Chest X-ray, PA view. Patient: 60 years old, sex F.
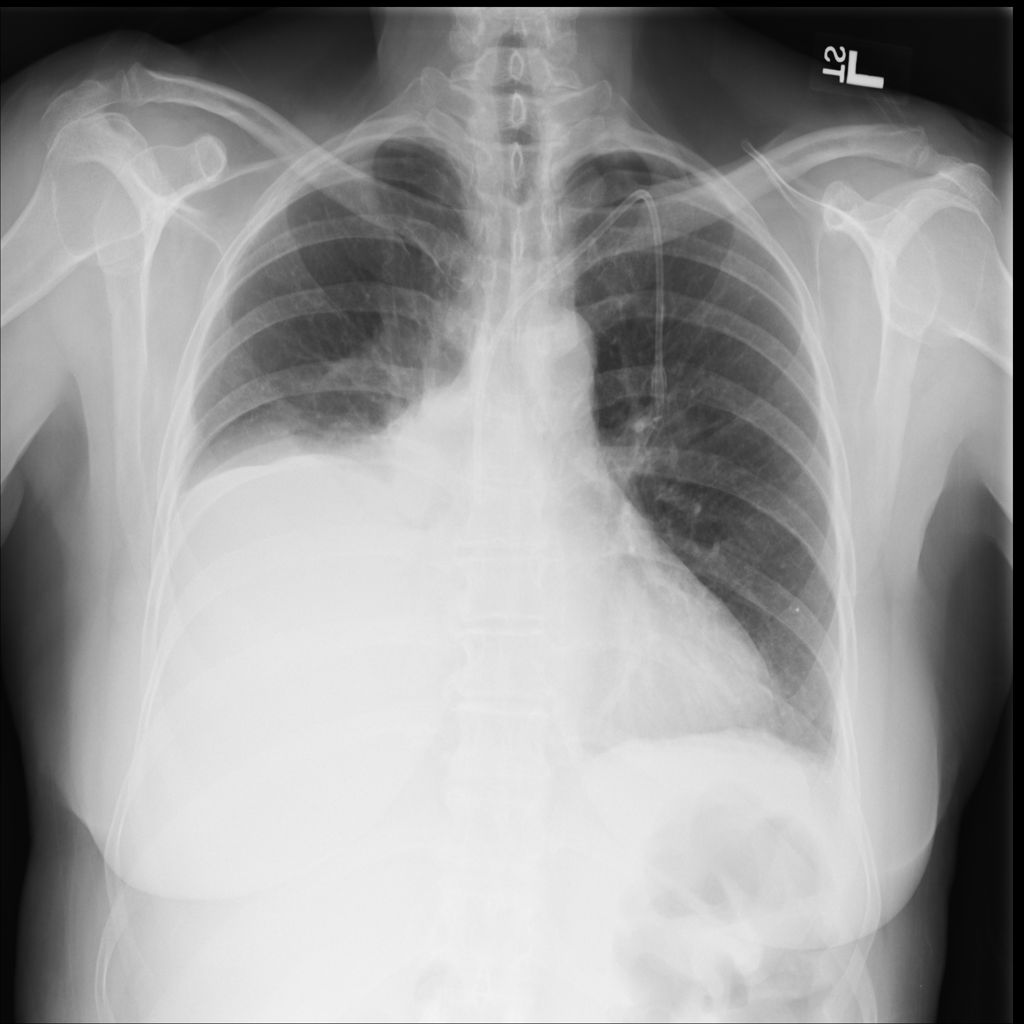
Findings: Atelectasis, Effusion, Nodule